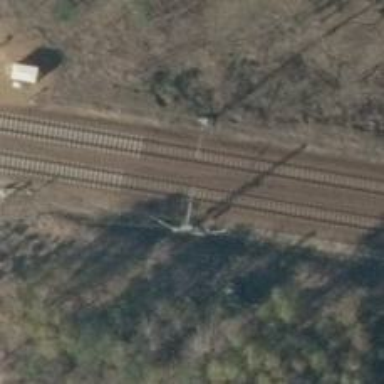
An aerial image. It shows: Milestone along the railway track with catenary mast.